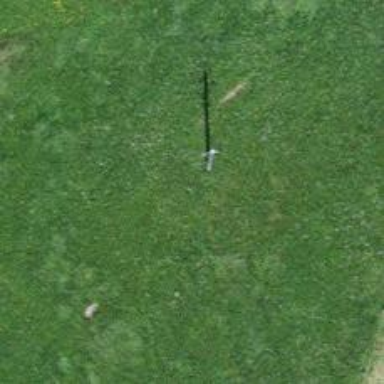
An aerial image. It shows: Minor power line.